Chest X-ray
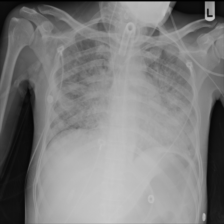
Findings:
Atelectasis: negative
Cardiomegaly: negative
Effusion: negative
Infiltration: negative
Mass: negative
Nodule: negative
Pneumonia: negative
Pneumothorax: negative
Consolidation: negative
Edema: negative
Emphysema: negative
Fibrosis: negative
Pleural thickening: negative
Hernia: negative